Question: What is the screen title?
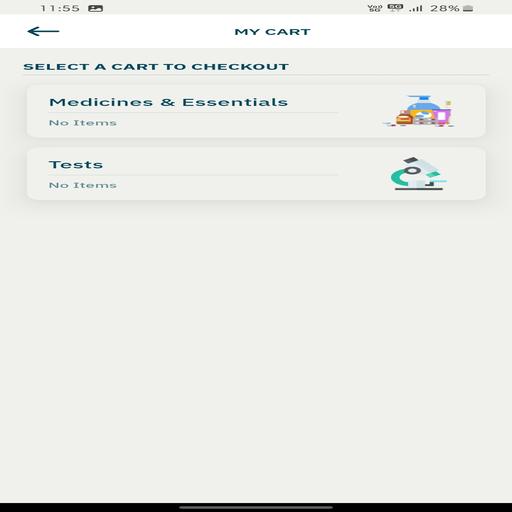
Answer: My Cart